Aerial crown-view tile of a tropical tree (Barro Colorado Island, Panama), acquired 20250616:
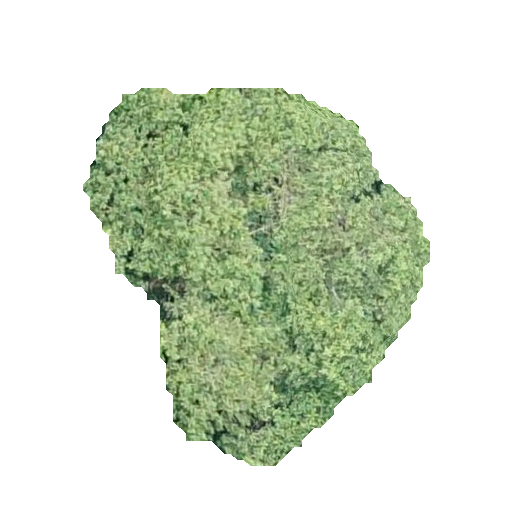
Species: Hieronyma alchorneoides
GBIF accepted scientific name: Hieronyma alchorneoides
Crown area: 128.171 m²